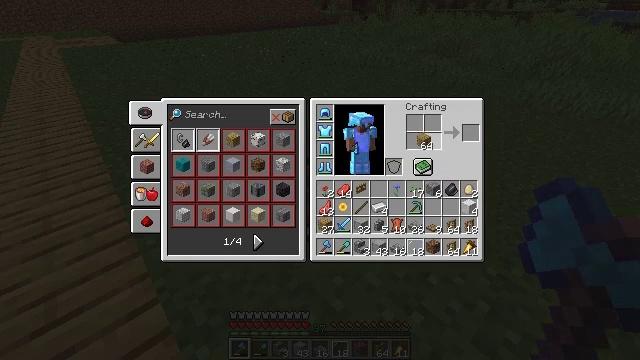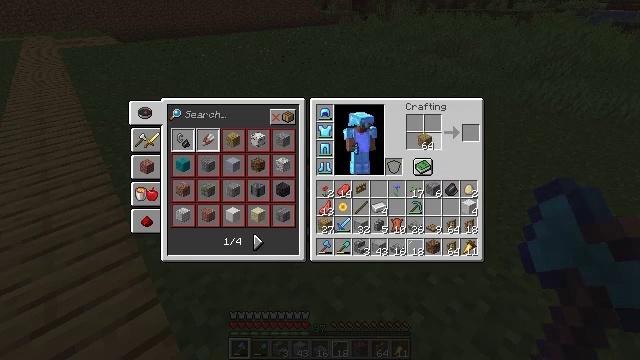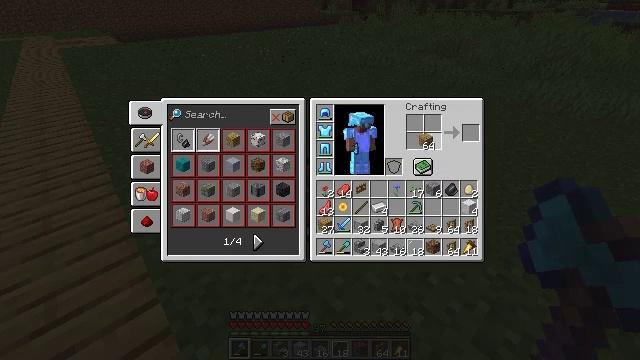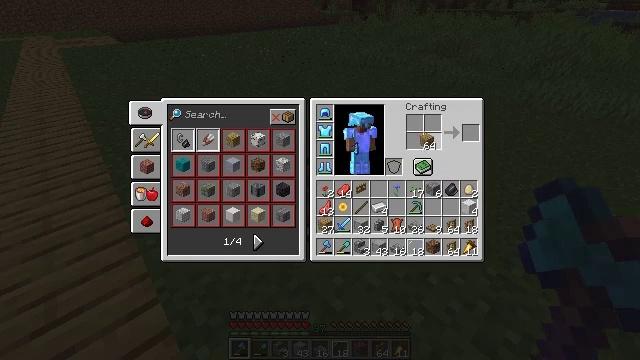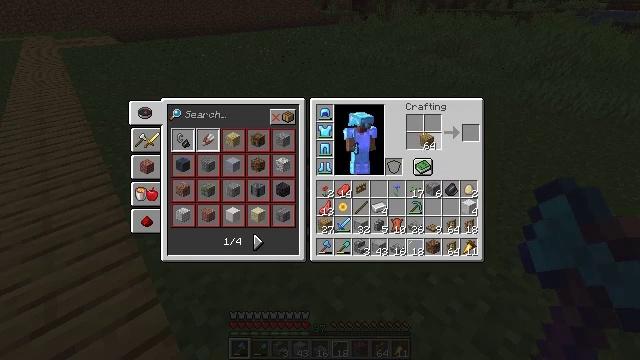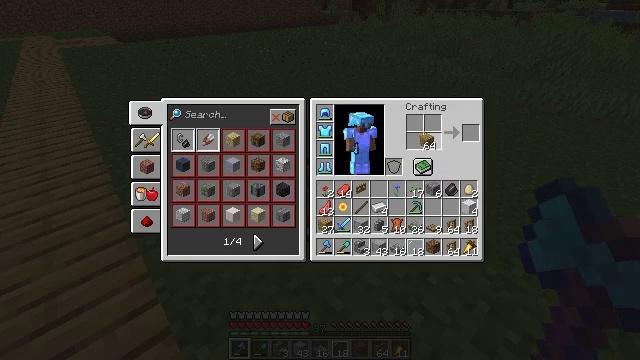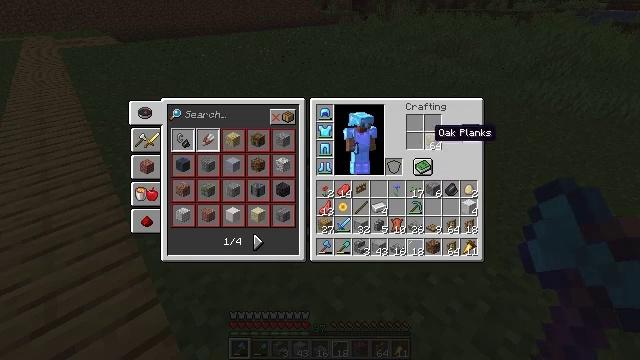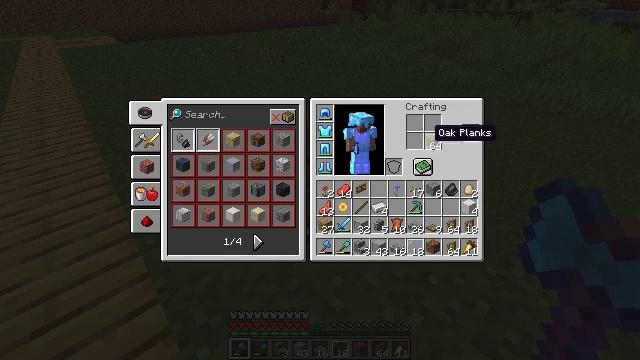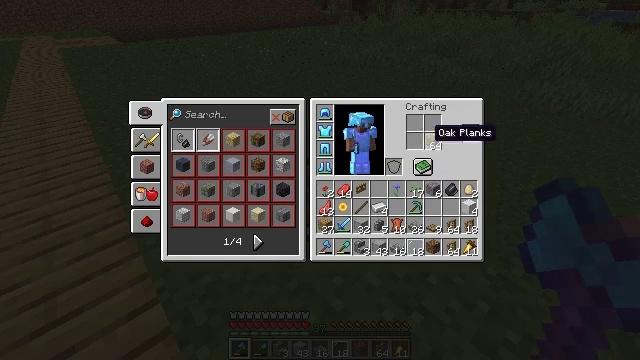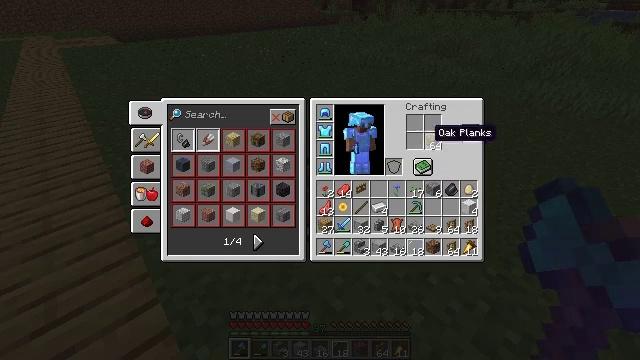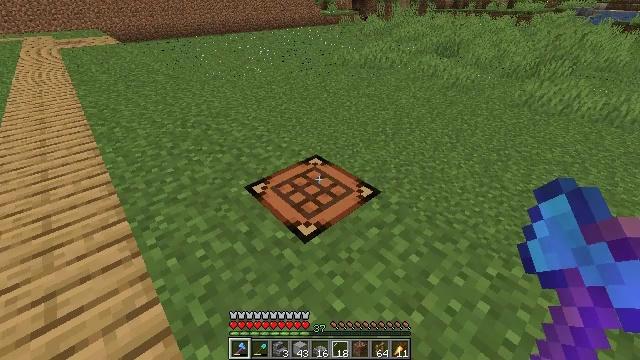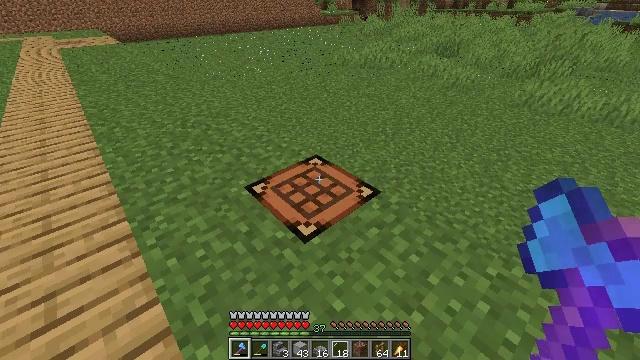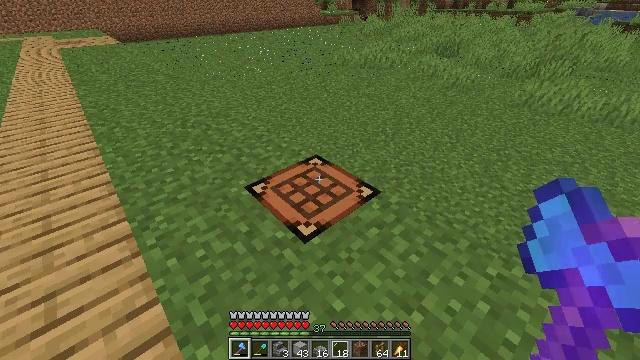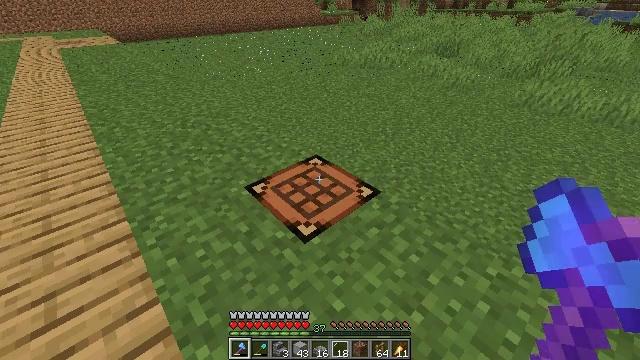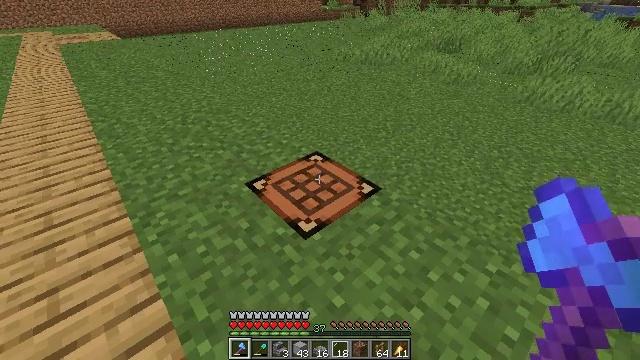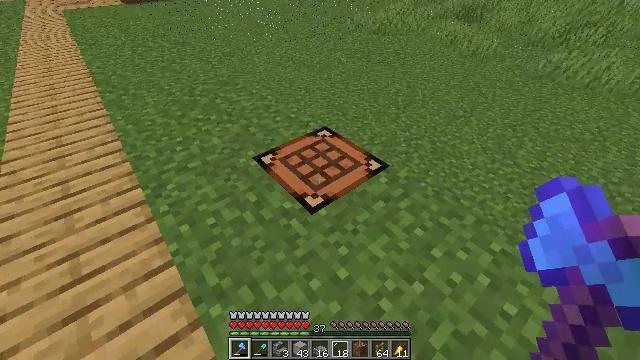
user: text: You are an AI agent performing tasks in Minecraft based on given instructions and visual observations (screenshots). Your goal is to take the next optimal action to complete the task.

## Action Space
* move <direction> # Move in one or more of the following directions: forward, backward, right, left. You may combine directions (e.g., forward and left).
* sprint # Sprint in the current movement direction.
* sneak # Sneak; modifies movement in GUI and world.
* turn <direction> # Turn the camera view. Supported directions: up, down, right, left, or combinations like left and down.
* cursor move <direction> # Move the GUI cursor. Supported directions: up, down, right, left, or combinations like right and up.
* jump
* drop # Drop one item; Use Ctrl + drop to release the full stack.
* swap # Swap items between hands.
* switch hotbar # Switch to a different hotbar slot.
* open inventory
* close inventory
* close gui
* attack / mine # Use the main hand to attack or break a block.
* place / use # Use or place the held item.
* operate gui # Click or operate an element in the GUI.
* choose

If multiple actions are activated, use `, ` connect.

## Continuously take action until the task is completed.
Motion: motion action
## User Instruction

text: Make a chest using planks.
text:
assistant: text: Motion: no_op
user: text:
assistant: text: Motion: no_op
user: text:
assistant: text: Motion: operate gui
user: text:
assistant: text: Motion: operate gui
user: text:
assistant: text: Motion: operate gui
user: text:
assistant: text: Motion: no_op
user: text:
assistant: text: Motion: no_op
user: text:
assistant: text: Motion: no_op
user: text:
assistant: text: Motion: no_op
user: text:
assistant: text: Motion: no_op
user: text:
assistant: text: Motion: close gui
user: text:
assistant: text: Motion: no_op
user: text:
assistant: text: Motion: no_op
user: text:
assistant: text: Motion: no_op
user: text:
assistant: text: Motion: turn left and down
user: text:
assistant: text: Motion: turn left and down
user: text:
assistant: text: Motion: turn down
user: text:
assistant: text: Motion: no_op
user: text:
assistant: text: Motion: no_op
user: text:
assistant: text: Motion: no_op
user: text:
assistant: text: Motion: use / place
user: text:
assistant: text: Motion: turn right and up, use / place
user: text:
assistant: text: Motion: turn right and up
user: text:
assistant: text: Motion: no_op
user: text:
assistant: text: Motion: no_op
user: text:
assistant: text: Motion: open gui
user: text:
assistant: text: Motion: no_op
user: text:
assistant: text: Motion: no_op
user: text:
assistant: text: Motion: no_op
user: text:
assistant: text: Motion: no_op